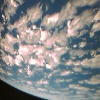
Label: cloud